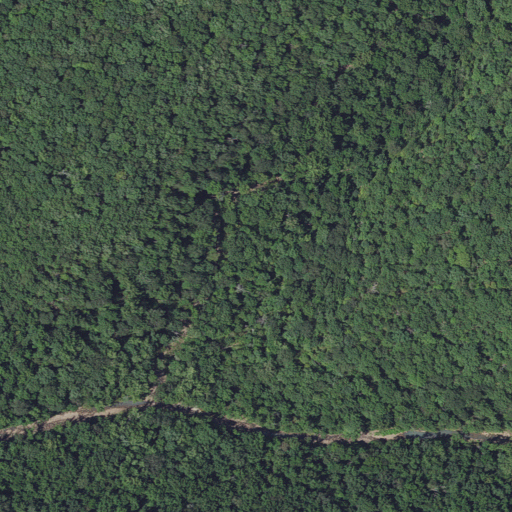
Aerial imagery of valley in Arkansas named Canner Hollow containing only deciduous forest